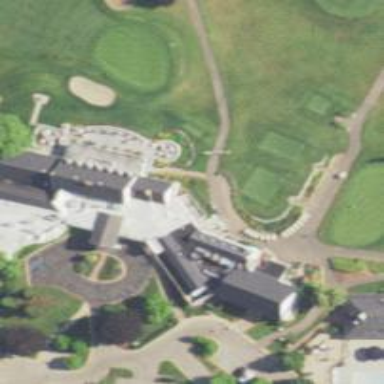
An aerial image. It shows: Pathway for golfing.